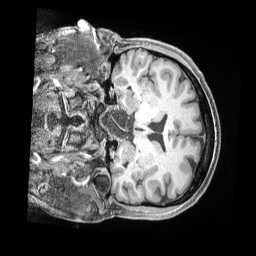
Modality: T1w
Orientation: coronal
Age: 38
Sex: male
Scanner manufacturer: siemens
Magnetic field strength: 3 T
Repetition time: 2 s
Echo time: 0.00211 s